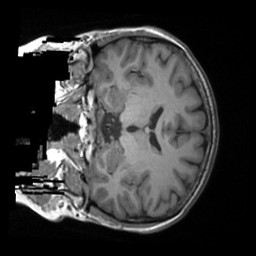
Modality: T1w
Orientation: coronal
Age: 55
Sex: female
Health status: ill
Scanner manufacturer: siemens
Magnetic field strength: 3 T
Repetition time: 1.9 s
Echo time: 0.00247 s